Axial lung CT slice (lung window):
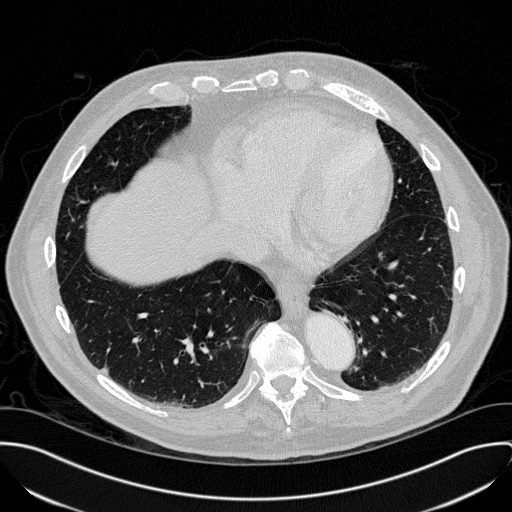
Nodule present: yes
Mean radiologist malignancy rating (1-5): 2.5